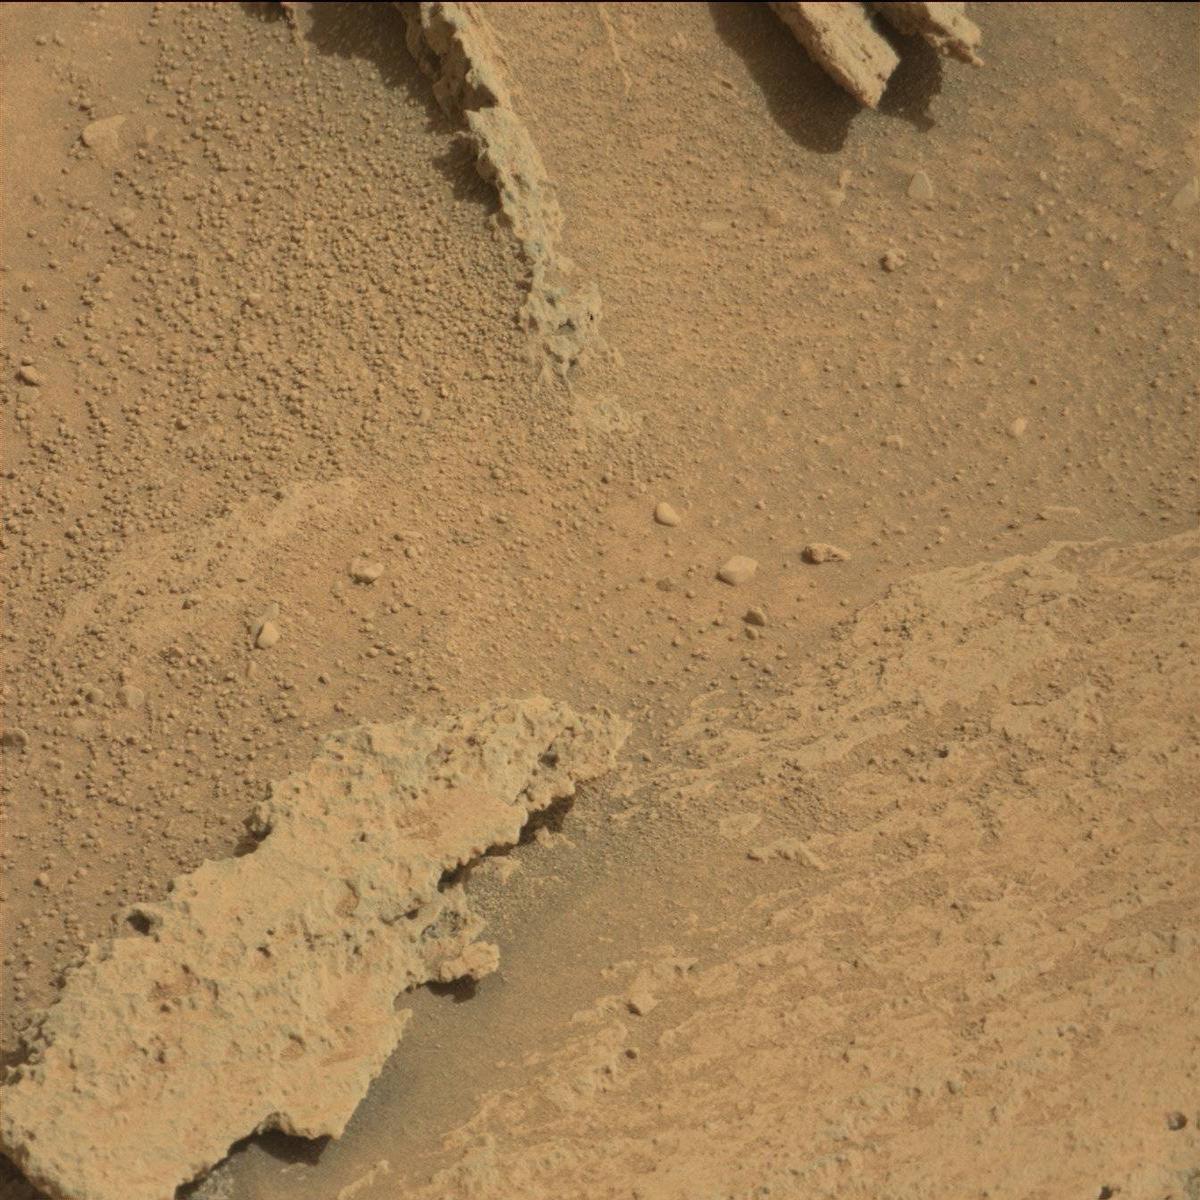
Terrain classes present: Bedrock, Rock, Sand / Soil